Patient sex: M
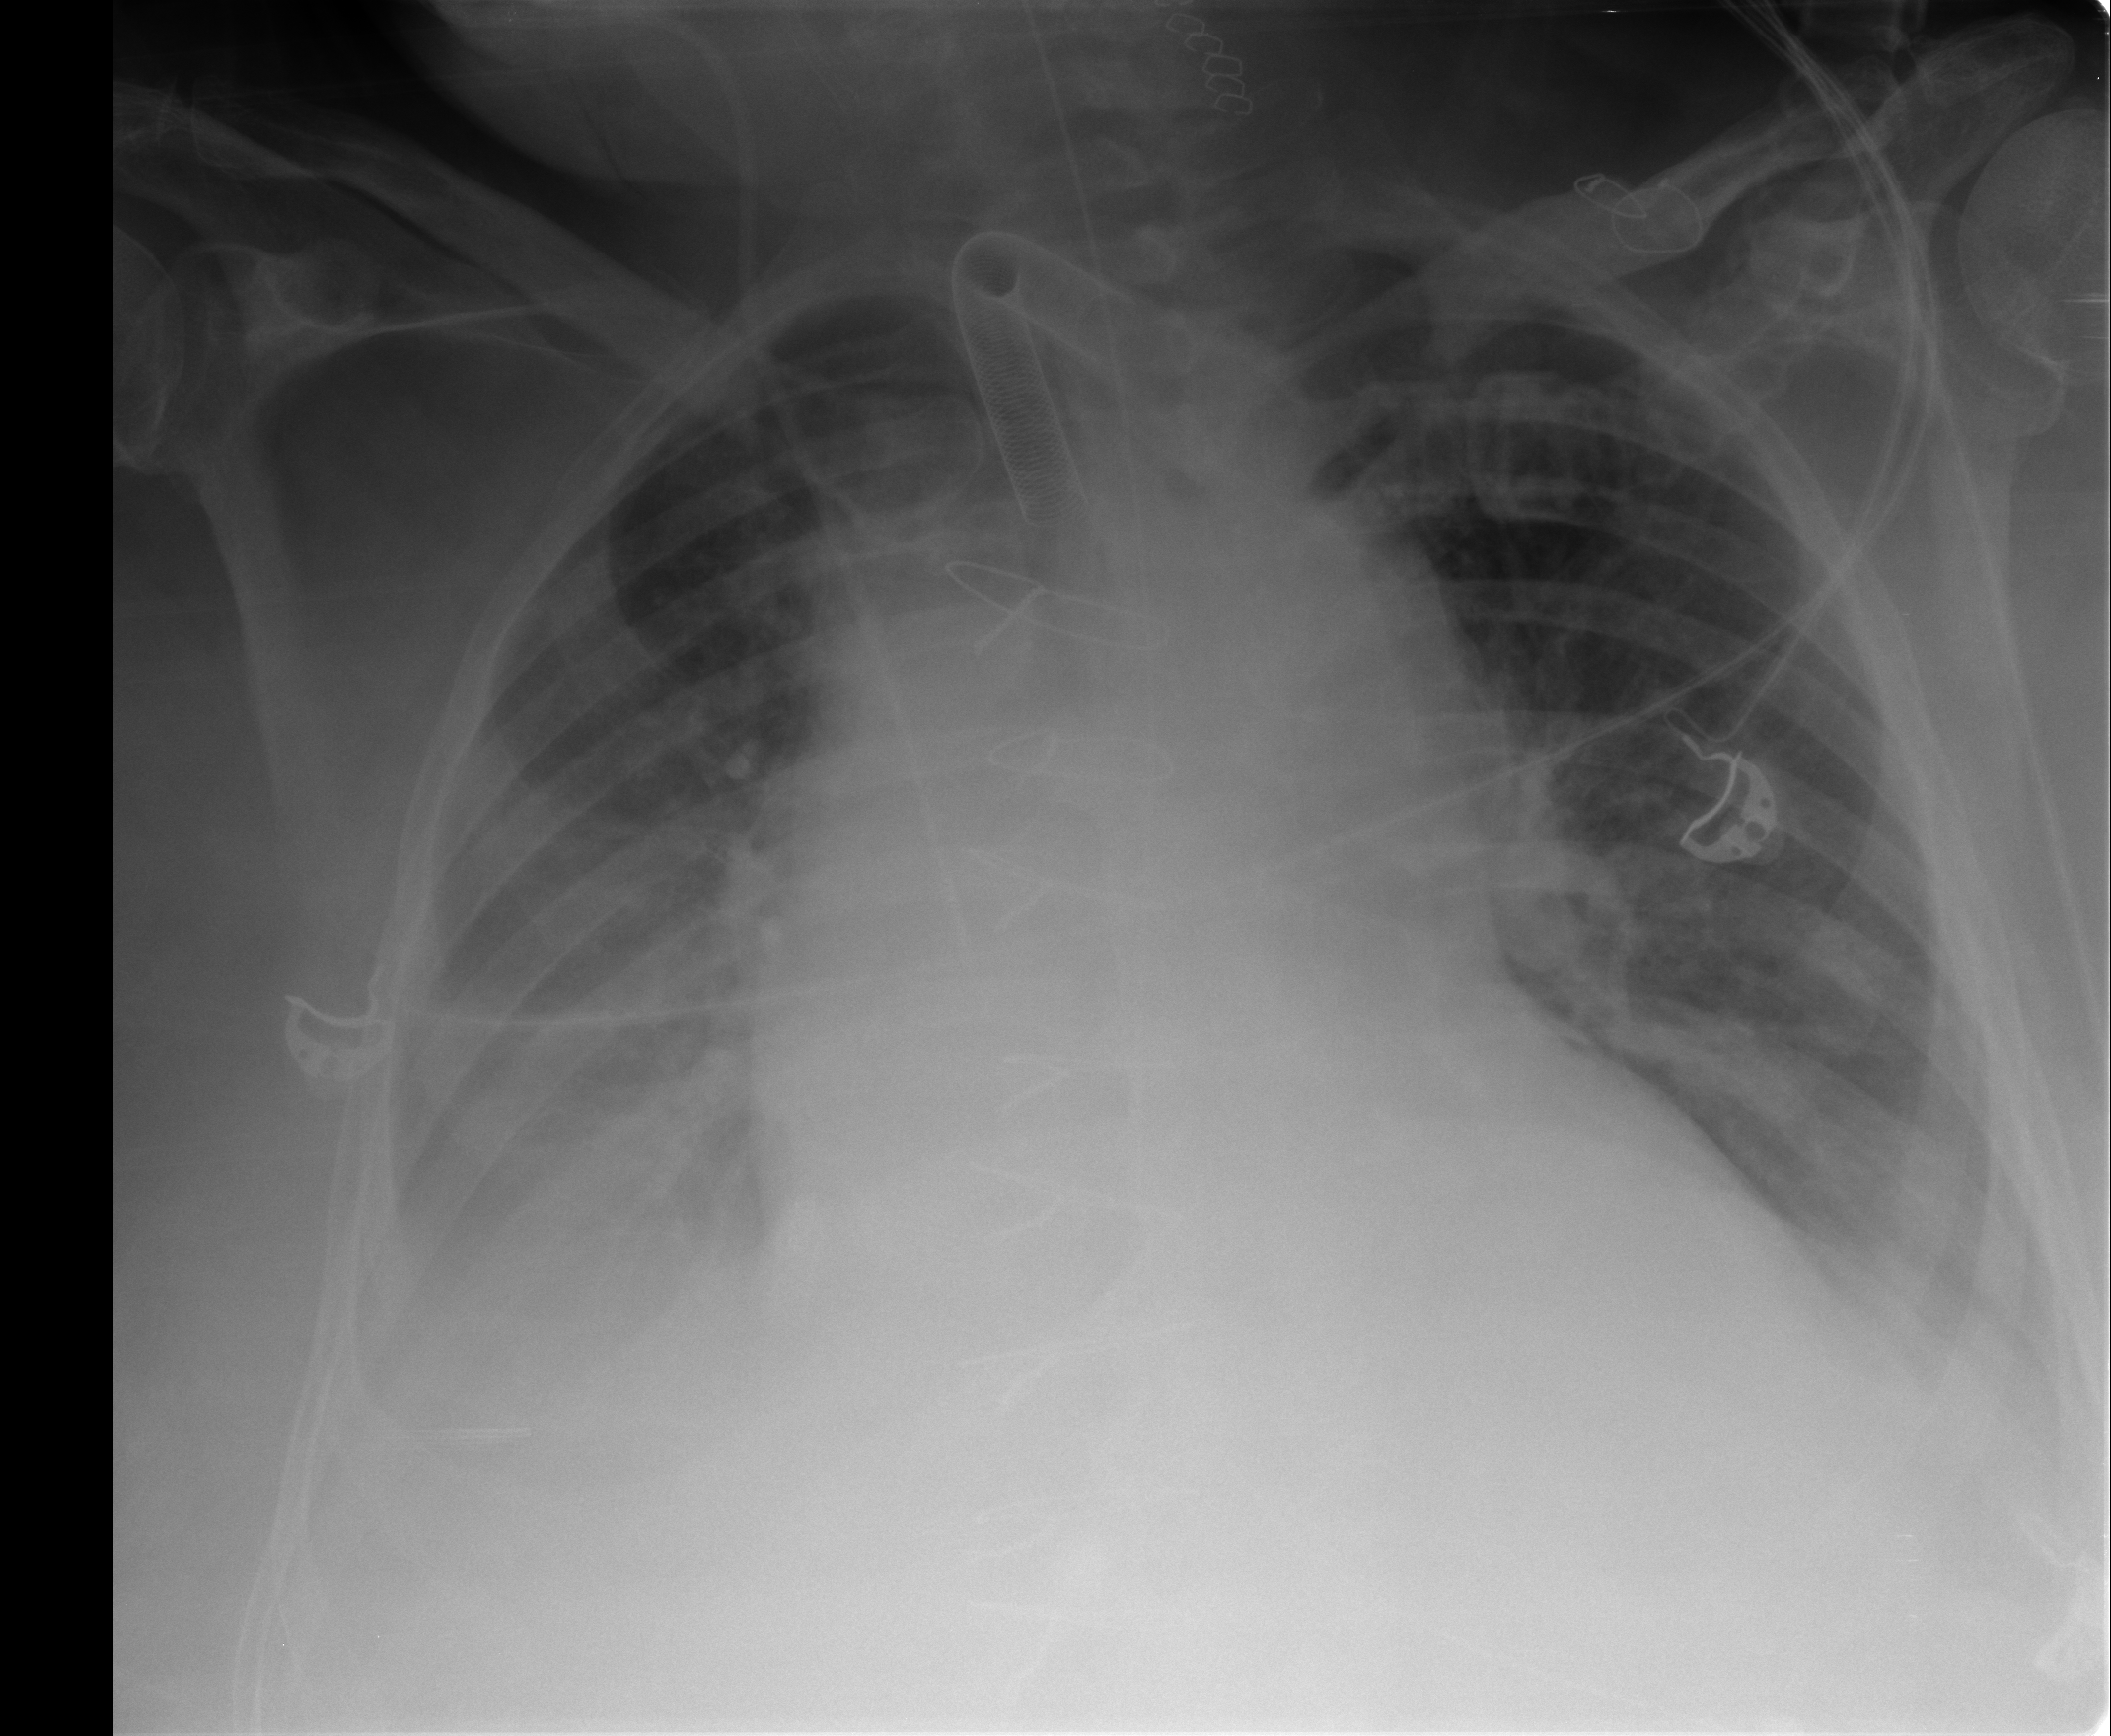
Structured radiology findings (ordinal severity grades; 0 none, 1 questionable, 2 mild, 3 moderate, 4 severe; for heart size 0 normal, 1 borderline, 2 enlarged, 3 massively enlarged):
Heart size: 3
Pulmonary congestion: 2
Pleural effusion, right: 3
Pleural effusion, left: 2
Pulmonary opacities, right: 0
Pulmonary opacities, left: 1
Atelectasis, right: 2
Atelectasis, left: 2